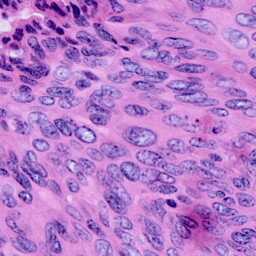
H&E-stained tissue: Cervix